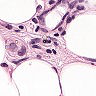
Metastatic tissue present: yes